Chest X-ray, PA view. Patient: 31 years old, sex F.
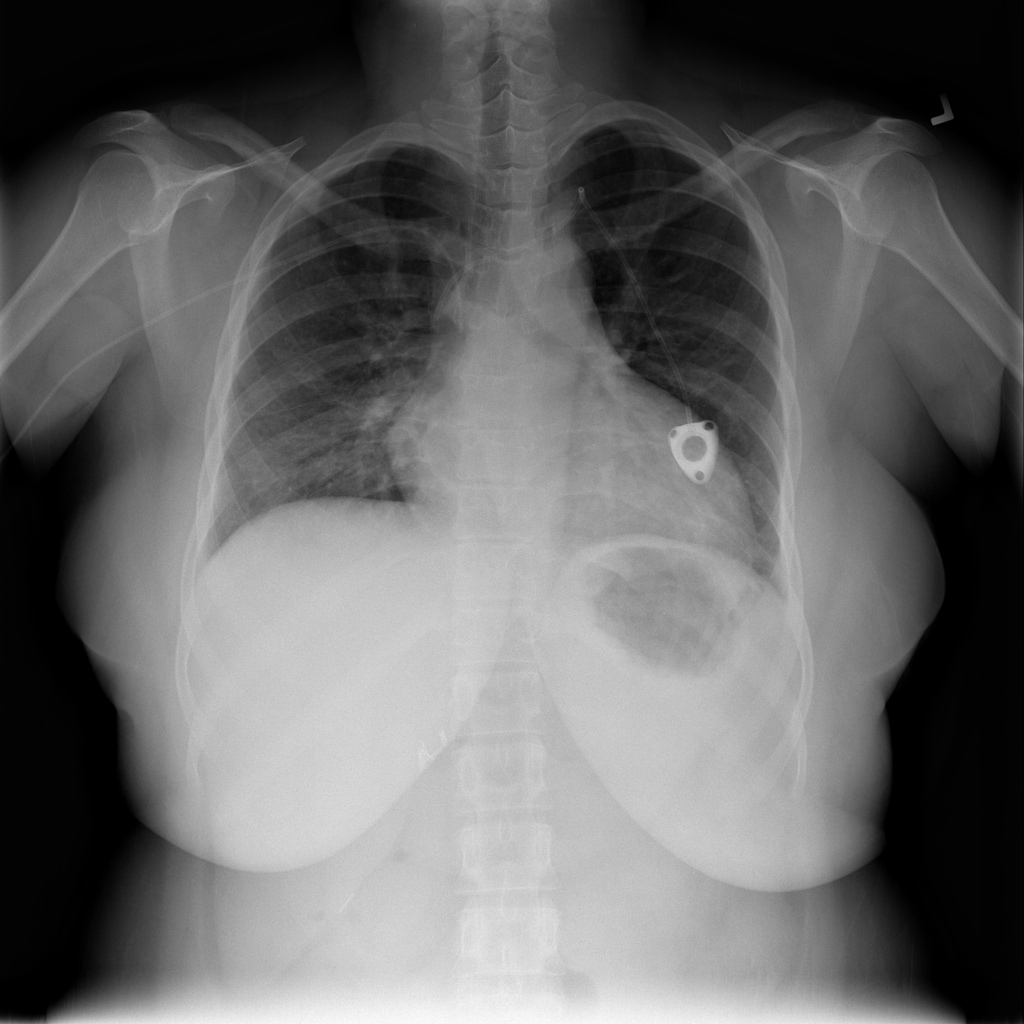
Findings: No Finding